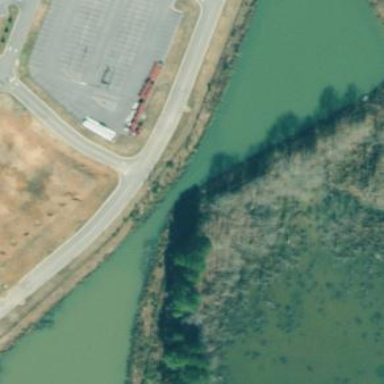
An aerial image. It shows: Pond in reservoir area surrounded by natural water.